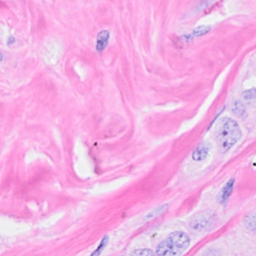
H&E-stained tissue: Breast